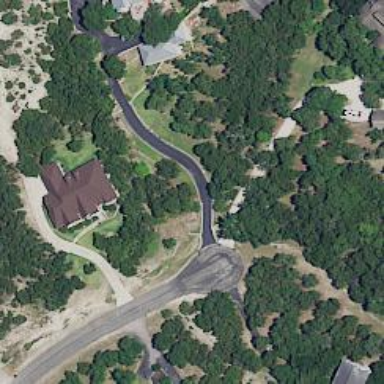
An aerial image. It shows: Driveway.